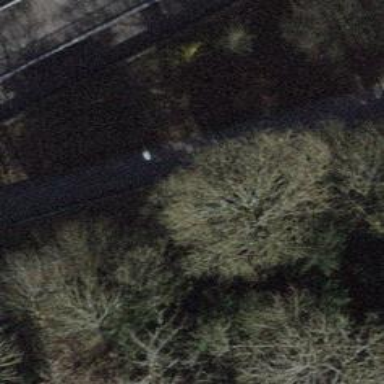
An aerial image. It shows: Paved footway.